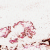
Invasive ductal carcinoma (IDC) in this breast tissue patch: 0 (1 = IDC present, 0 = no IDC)